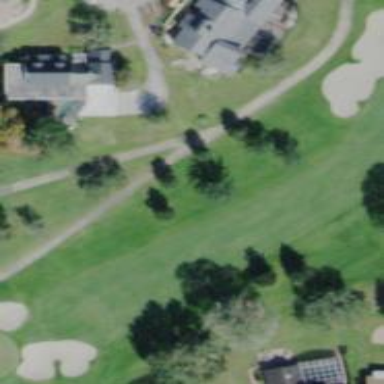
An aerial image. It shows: Path for golf carts.